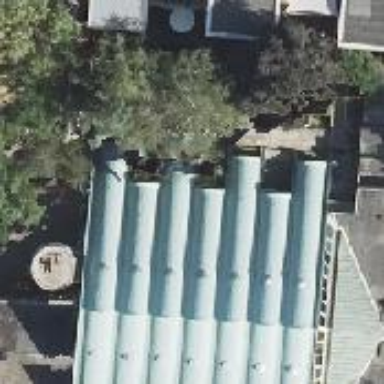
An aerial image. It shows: Gabled building serving as place of worship. The roof is oriented across the structure.